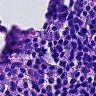
Metastatic tissue present: no